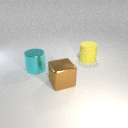
large yellow rubber cylinder behind large brown metal cube